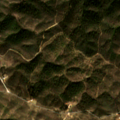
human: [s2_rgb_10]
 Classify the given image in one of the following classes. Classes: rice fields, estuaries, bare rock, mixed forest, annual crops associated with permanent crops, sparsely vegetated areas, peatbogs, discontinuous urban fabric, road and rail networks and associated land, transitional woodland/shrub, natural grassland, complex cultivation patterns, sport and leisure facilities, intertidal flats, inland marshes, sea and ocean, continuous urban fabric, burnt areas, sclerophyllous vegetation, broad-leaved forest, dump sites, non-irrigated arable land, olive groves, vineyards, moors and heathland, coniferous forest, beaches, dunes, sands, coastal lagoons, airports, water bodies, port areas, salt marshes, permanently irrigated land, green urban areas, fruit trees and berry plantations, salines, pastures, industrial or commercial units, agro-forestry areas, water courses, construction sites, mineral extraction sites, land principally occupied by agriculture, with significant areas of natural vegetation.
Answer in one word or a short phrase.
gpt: broad-leaved forest, sclerophyllous vegetation, transitional woodland/shrub